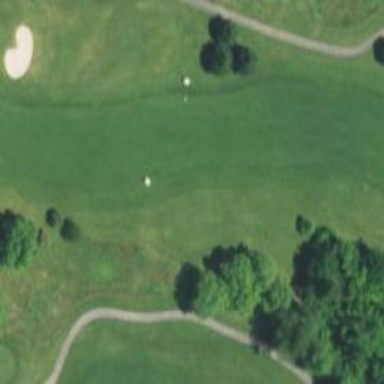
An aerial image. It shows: Golf hole.